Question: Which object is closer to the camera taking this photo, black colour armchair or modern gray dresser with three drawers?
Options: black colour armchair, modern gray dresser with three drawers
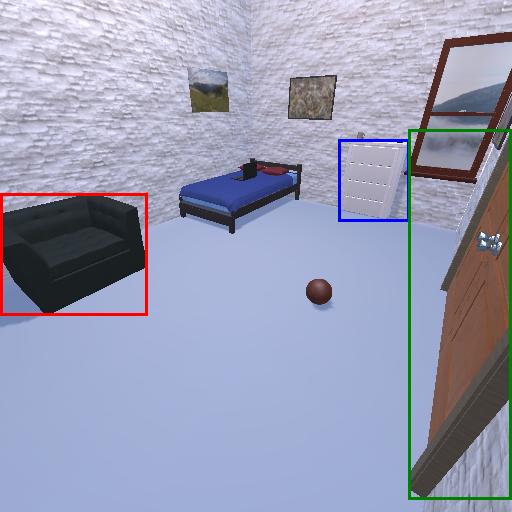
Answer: black colour armchair